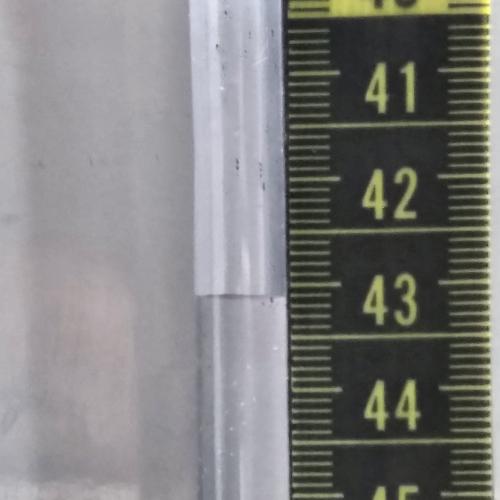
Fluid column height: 43.1 cm